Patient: sex M, age 65
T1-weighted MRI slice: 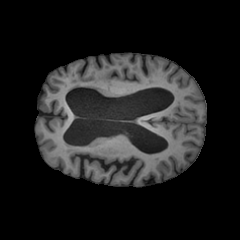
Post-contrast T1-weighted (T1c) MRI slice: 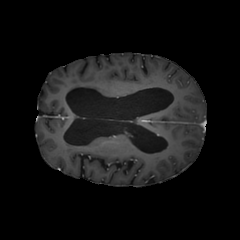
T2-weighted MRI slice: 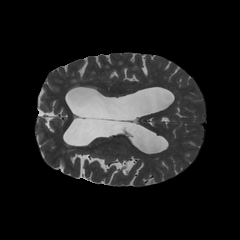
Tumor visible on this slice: no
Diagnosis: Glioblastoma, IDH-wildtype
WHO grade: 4